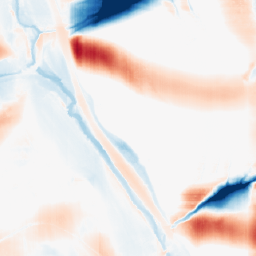
Category: morphological
Decomposition family: morphological_square
Decomposition parameters: operation: average
size: 50
Upsampling method: nearest
Upsampling parameters: scale: 2
Upsampling scale: 2